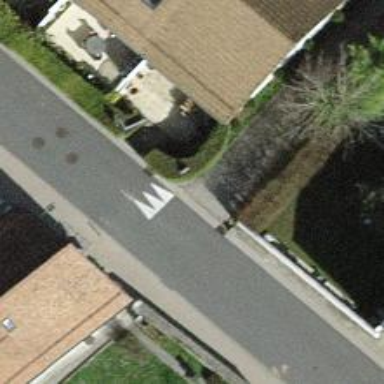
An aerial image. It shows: Traffic calming hump on the road.